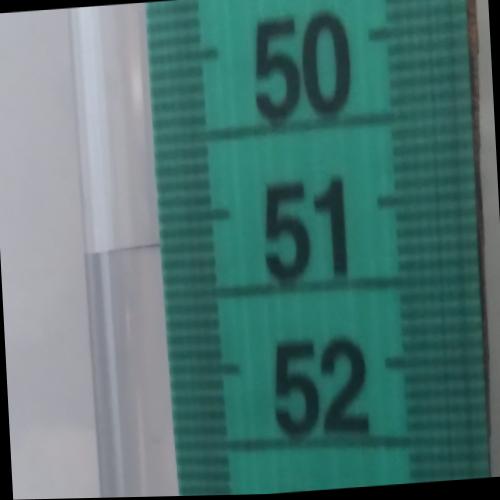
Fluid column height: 51.2 cm